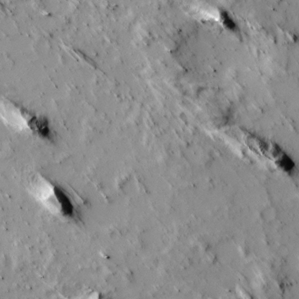
Label: non_frost